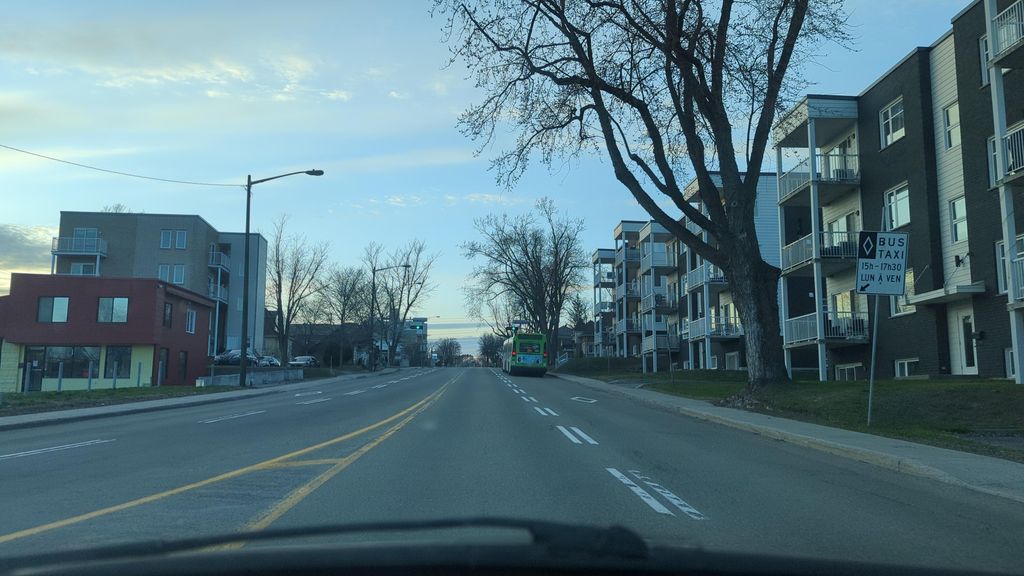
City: quebec_city